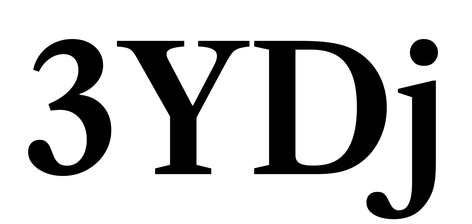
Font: LibreCaslonText_SemiBold